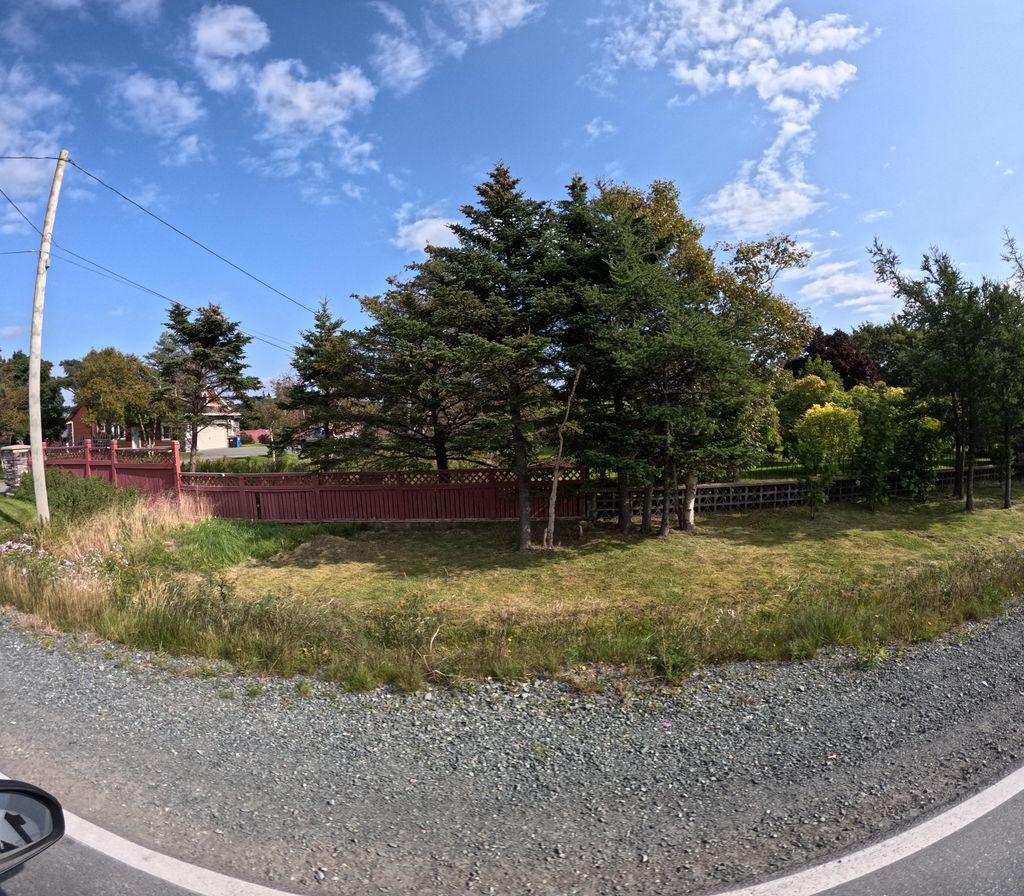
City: st_johns